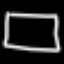
Label: square